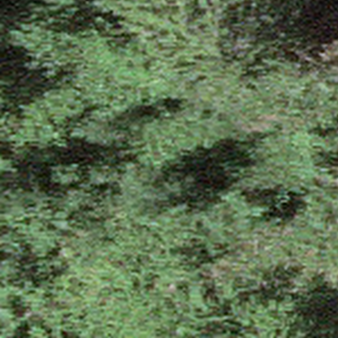
Label: other